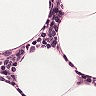
Metastatic tissue present: no